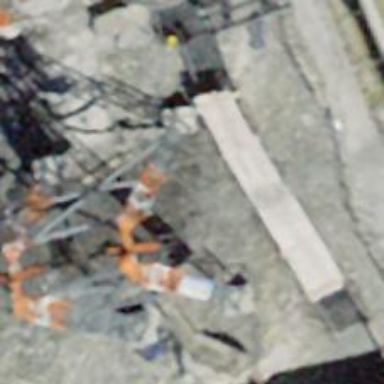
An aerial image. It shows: Pylon for aerialway.